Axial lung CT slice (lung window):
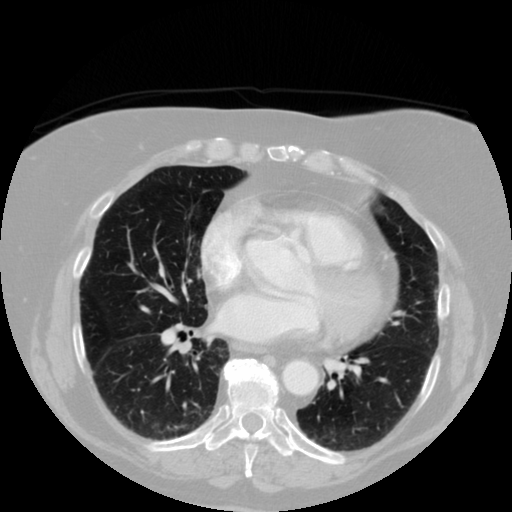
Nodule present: no